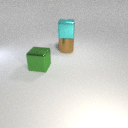
large brown metal cylinder behind large green metal cube